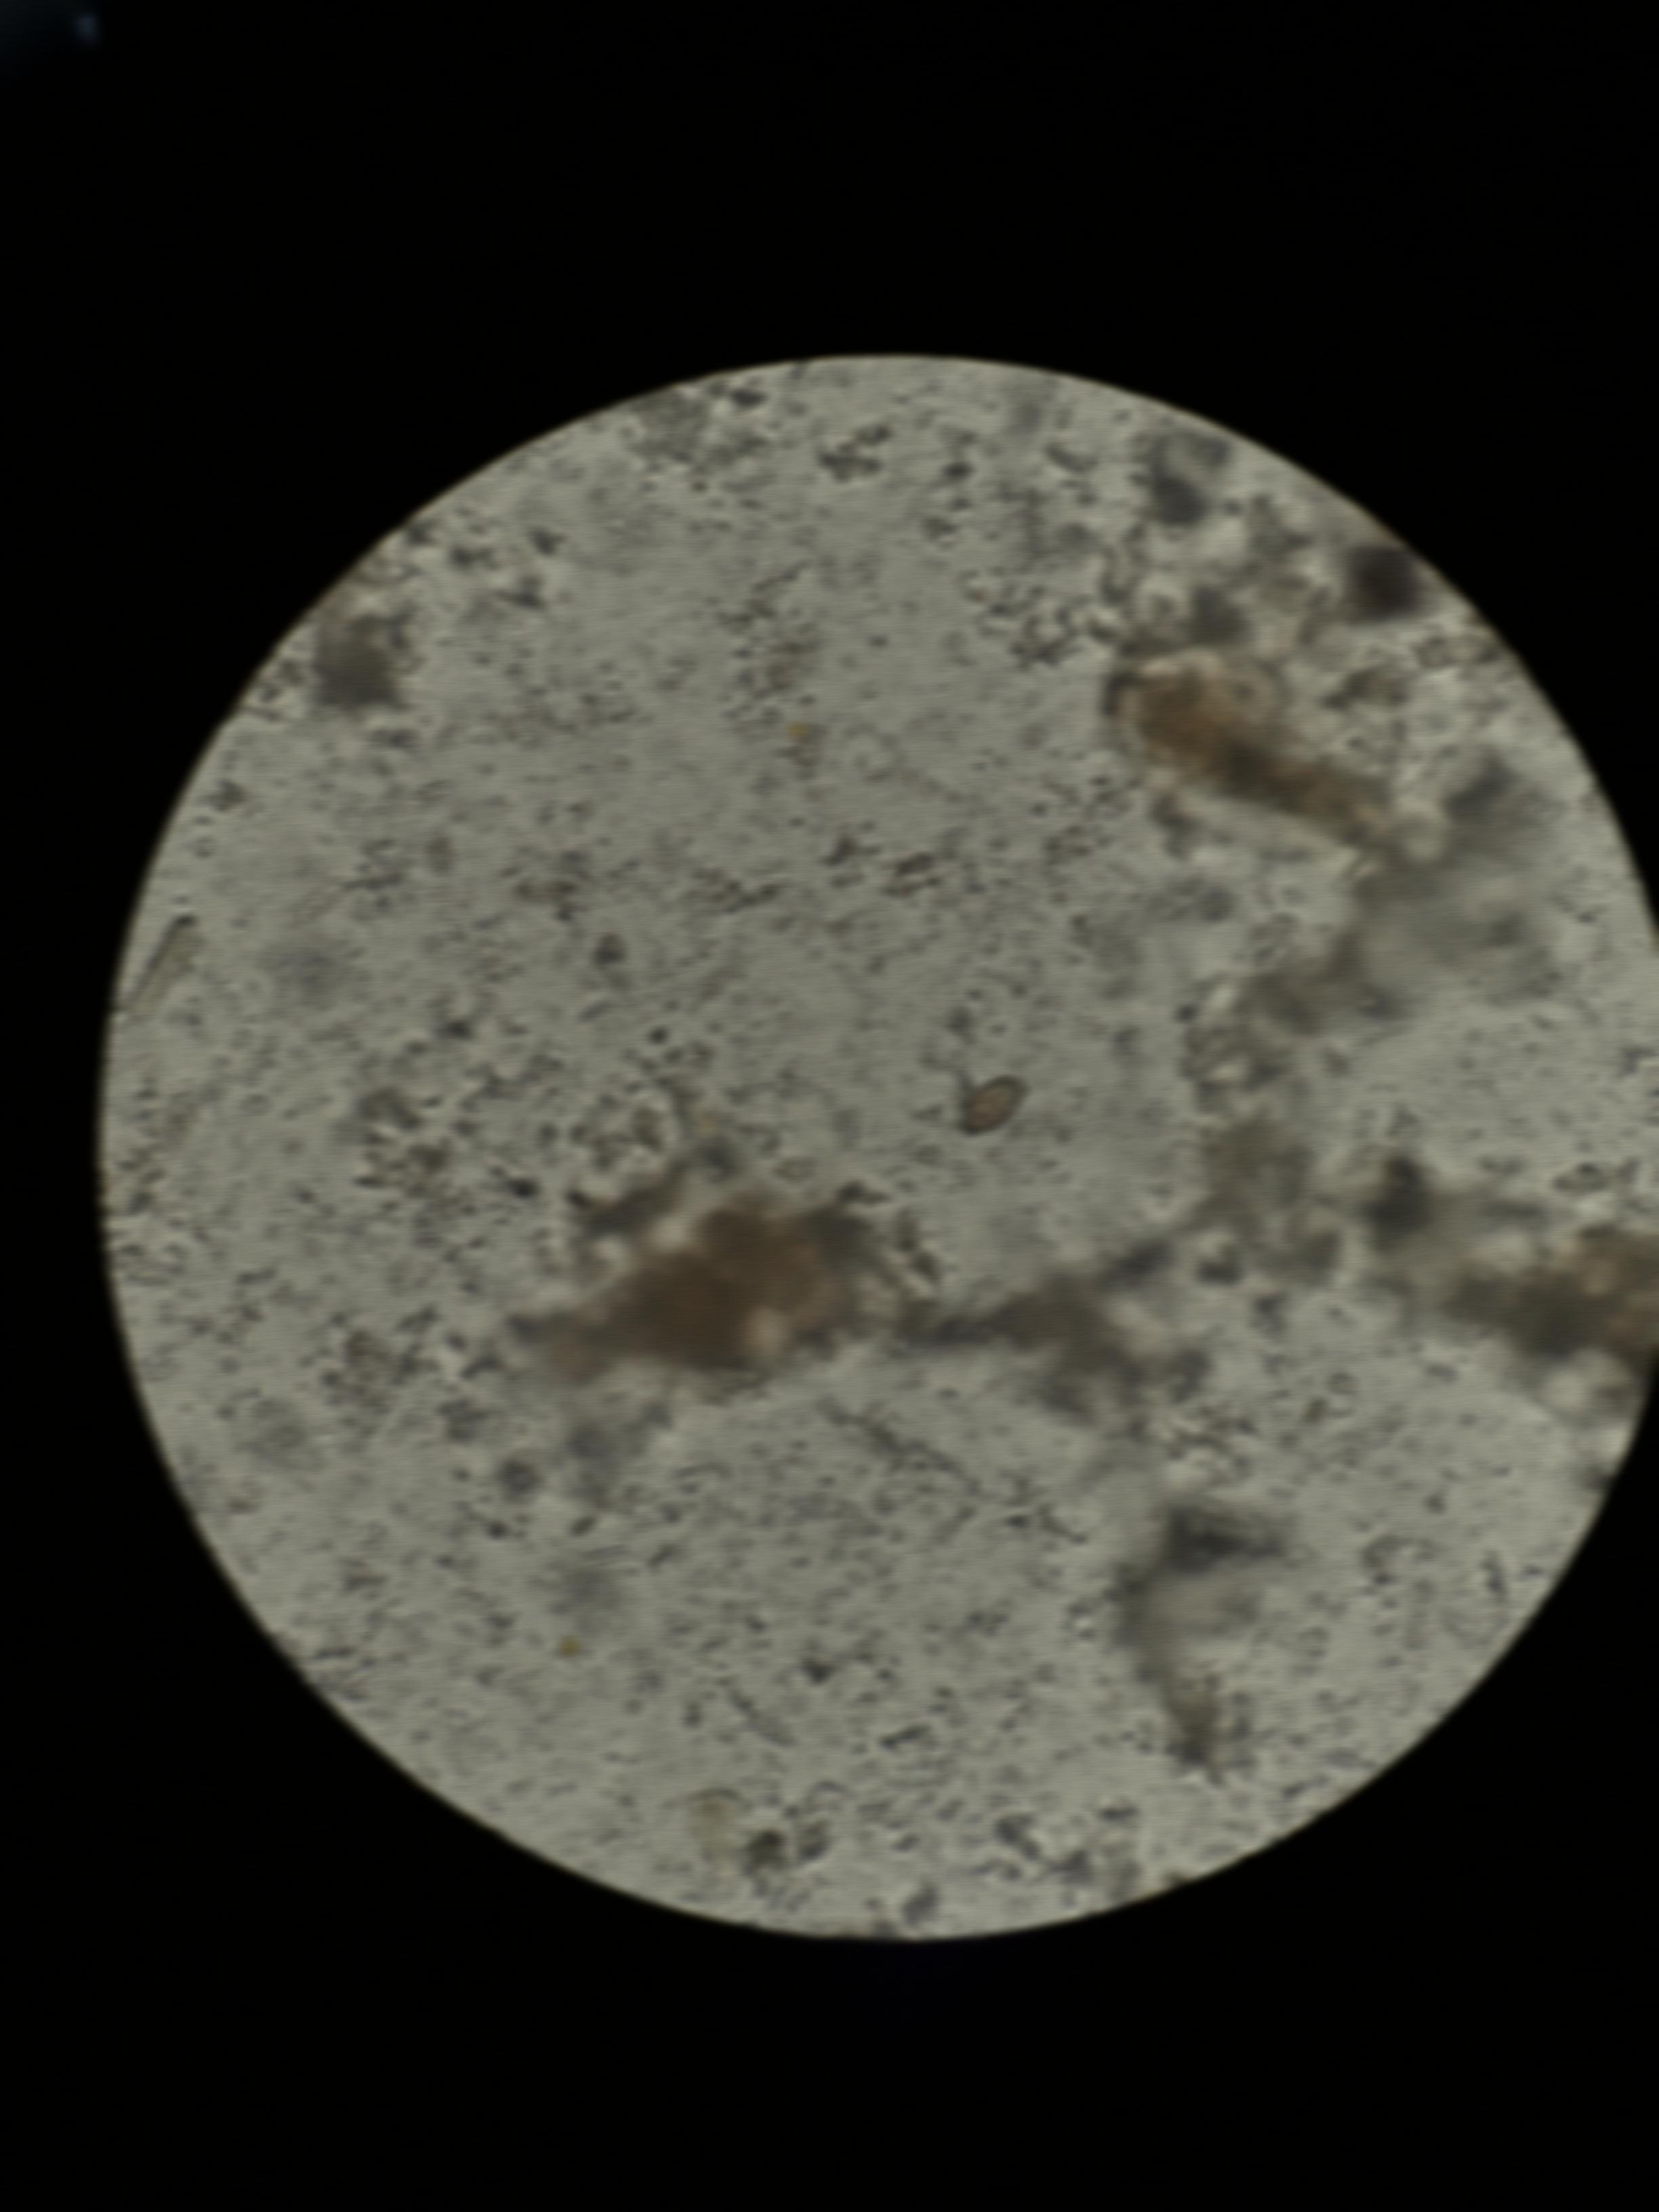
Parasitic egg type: Opisthorchis viverrine